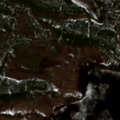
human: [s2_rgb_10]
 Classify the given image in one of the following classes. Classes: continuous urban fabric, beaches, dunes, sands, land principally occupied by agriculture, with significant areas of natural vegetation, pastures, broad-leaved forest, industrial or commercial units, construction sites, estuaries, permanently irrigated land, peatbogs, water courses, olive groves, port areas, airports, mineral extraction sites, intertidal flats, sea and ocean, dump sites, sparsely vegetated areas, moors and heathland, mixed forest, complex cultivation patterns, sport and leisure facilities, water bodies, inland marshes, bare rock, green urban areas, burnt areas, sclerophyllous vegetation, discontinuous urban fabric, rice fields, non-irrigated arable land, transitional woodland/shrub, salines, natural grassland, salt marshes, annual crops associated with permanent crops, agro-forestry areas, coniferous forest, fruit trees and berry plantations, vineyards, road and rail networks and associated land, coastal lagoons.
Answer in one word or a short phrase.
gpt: coniferous forest, mixed forest, transitional woodland/shrub, peatbogs, water bodies